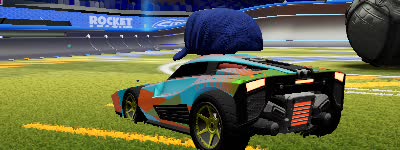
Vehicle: breakout